Question: I would like to plot a histogram of my data to show its distribution, but I have a few outliers that are really high compared to most of the values, which are < 1.00. Rather than having one or two bars scrunched up at the far left and then nothing until the very far right side of the graph, I'd like to have a histogram with everything the outliers and then add a bar at the end where the label underneath it is ">100%". I can do that with ggplot2 using geom_bar() like this:
'''
X <- c(rnorm(1000, mean = 0.5, sd = 0.2),
rnorm(10, mean = 10, sd = 0.5))
Data <- data.frame(table(cut(X, breaks=c(seq(0,1, by=0.05), max(X)))))
library(ggplot2)
ggplot(Data, aes(x = Var1, y = Freq)) + geom_bar(stat = "identity") +
scale_x_discrete(labels = paste0(c(seq(5,100, by = 5), ">100"), "%"))
'''

The problem is that, for the size I need this to be, the labels end up overlapping or needing to be plotted at an angle for readability. I don't really need all of the bars labeled. Is there some way to either
- -
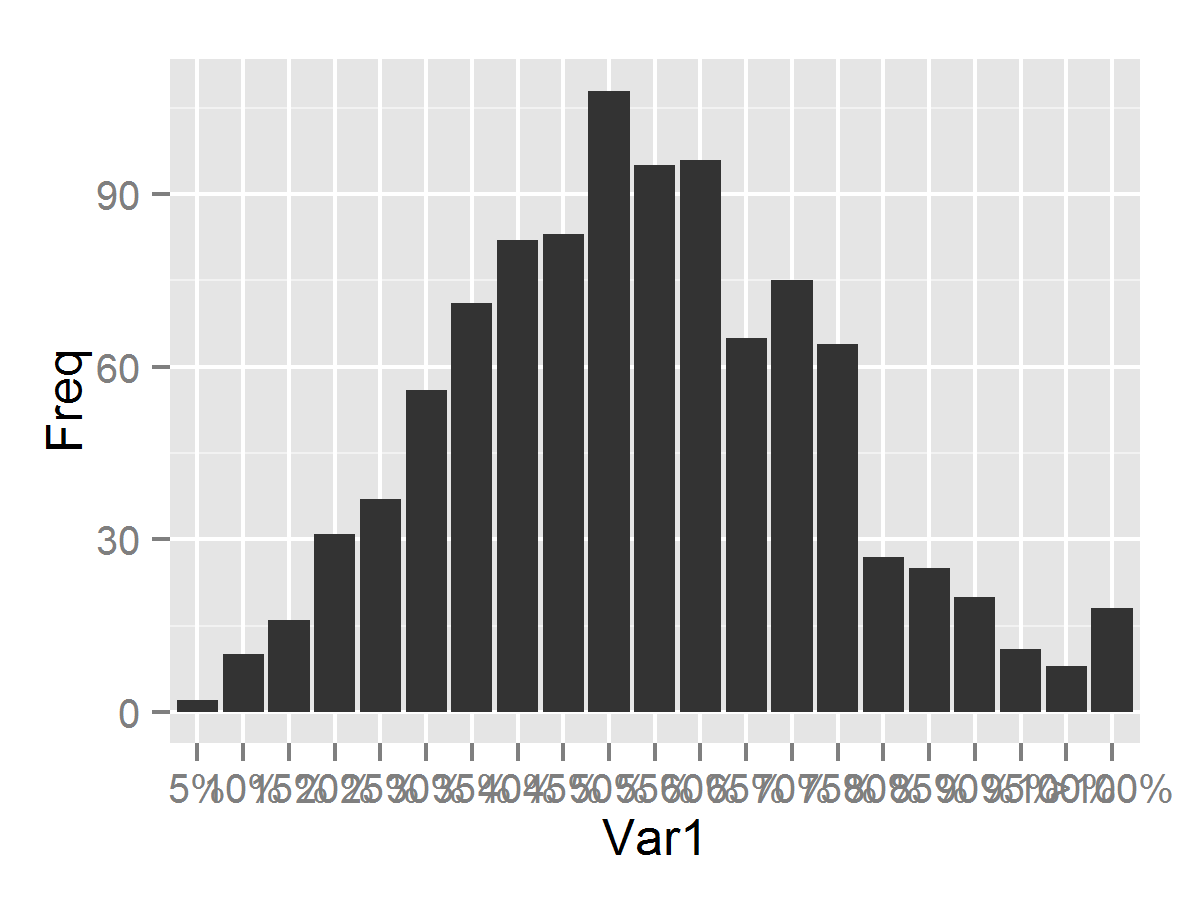
Answer: I will try to answer B.
I don't know if there is a parameter that would let you do B) but you can manually define a function to do that for you. I.e.:
'''
library(ggplot2)
X <- c(rnorm(1000, mean = 0.5, sd = 0.2),
rnorm(10, mean = 10, sd = 0.5))
Data <- data.frame(table(cut(X, breaks=c(seq(0,1, by=0.05), max(X)))))
#the function will remove one label every n labels
remove_elem <- function(x,n) {
for (i in (1:length(x))) {
if (i %% n == 0) {x[i]<-''}
}
return(x)
}
#make inital labels outside ggplot (same way as before).
labels <-paste0(c(seq(5,100, by = 5),'>100'),'%')
'''
Now using that function inside the ggplot function:
'''
ggplot(Data, aes(x = Var1, y = Freq)) + geom_bar(stat = "identity") +
scale_x_discrete(labels = remove_elem(labels,2))
'''
outputs:

I don't know if this is what you are looking for but it does the trick!